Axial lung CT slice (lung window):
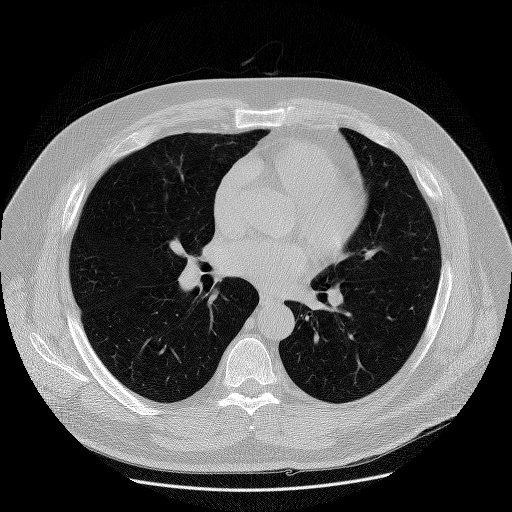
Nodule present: no